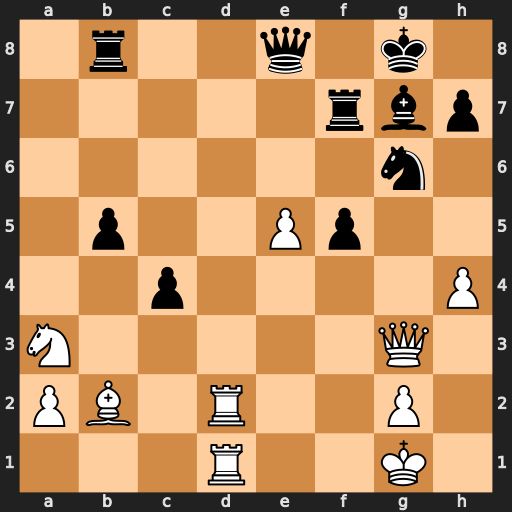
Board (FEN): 1r2q1k1/5rbp/6n1/1p2Pp2/2p4P/N5Q1/PB1R2P1/3R2K1
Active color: w
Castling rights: -
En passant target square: -
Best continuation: e6 Re7 Bxg7